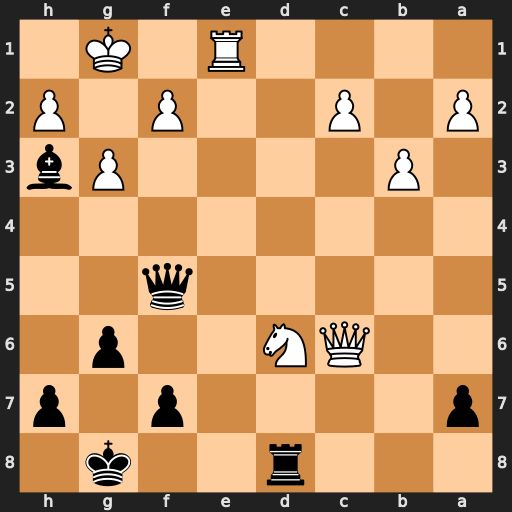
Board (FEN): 3r2k1/p4p1p/2QN2p1/5q2/8/1P4Pb/P1P2P1P/4R1K1
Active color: b
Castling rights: -
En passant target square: -
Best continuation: Qf6 Re8+ Rxe8 Qxe8+ Kg7 Qxf7+ Qxf7 Nxf7 Kxf7